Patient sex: F
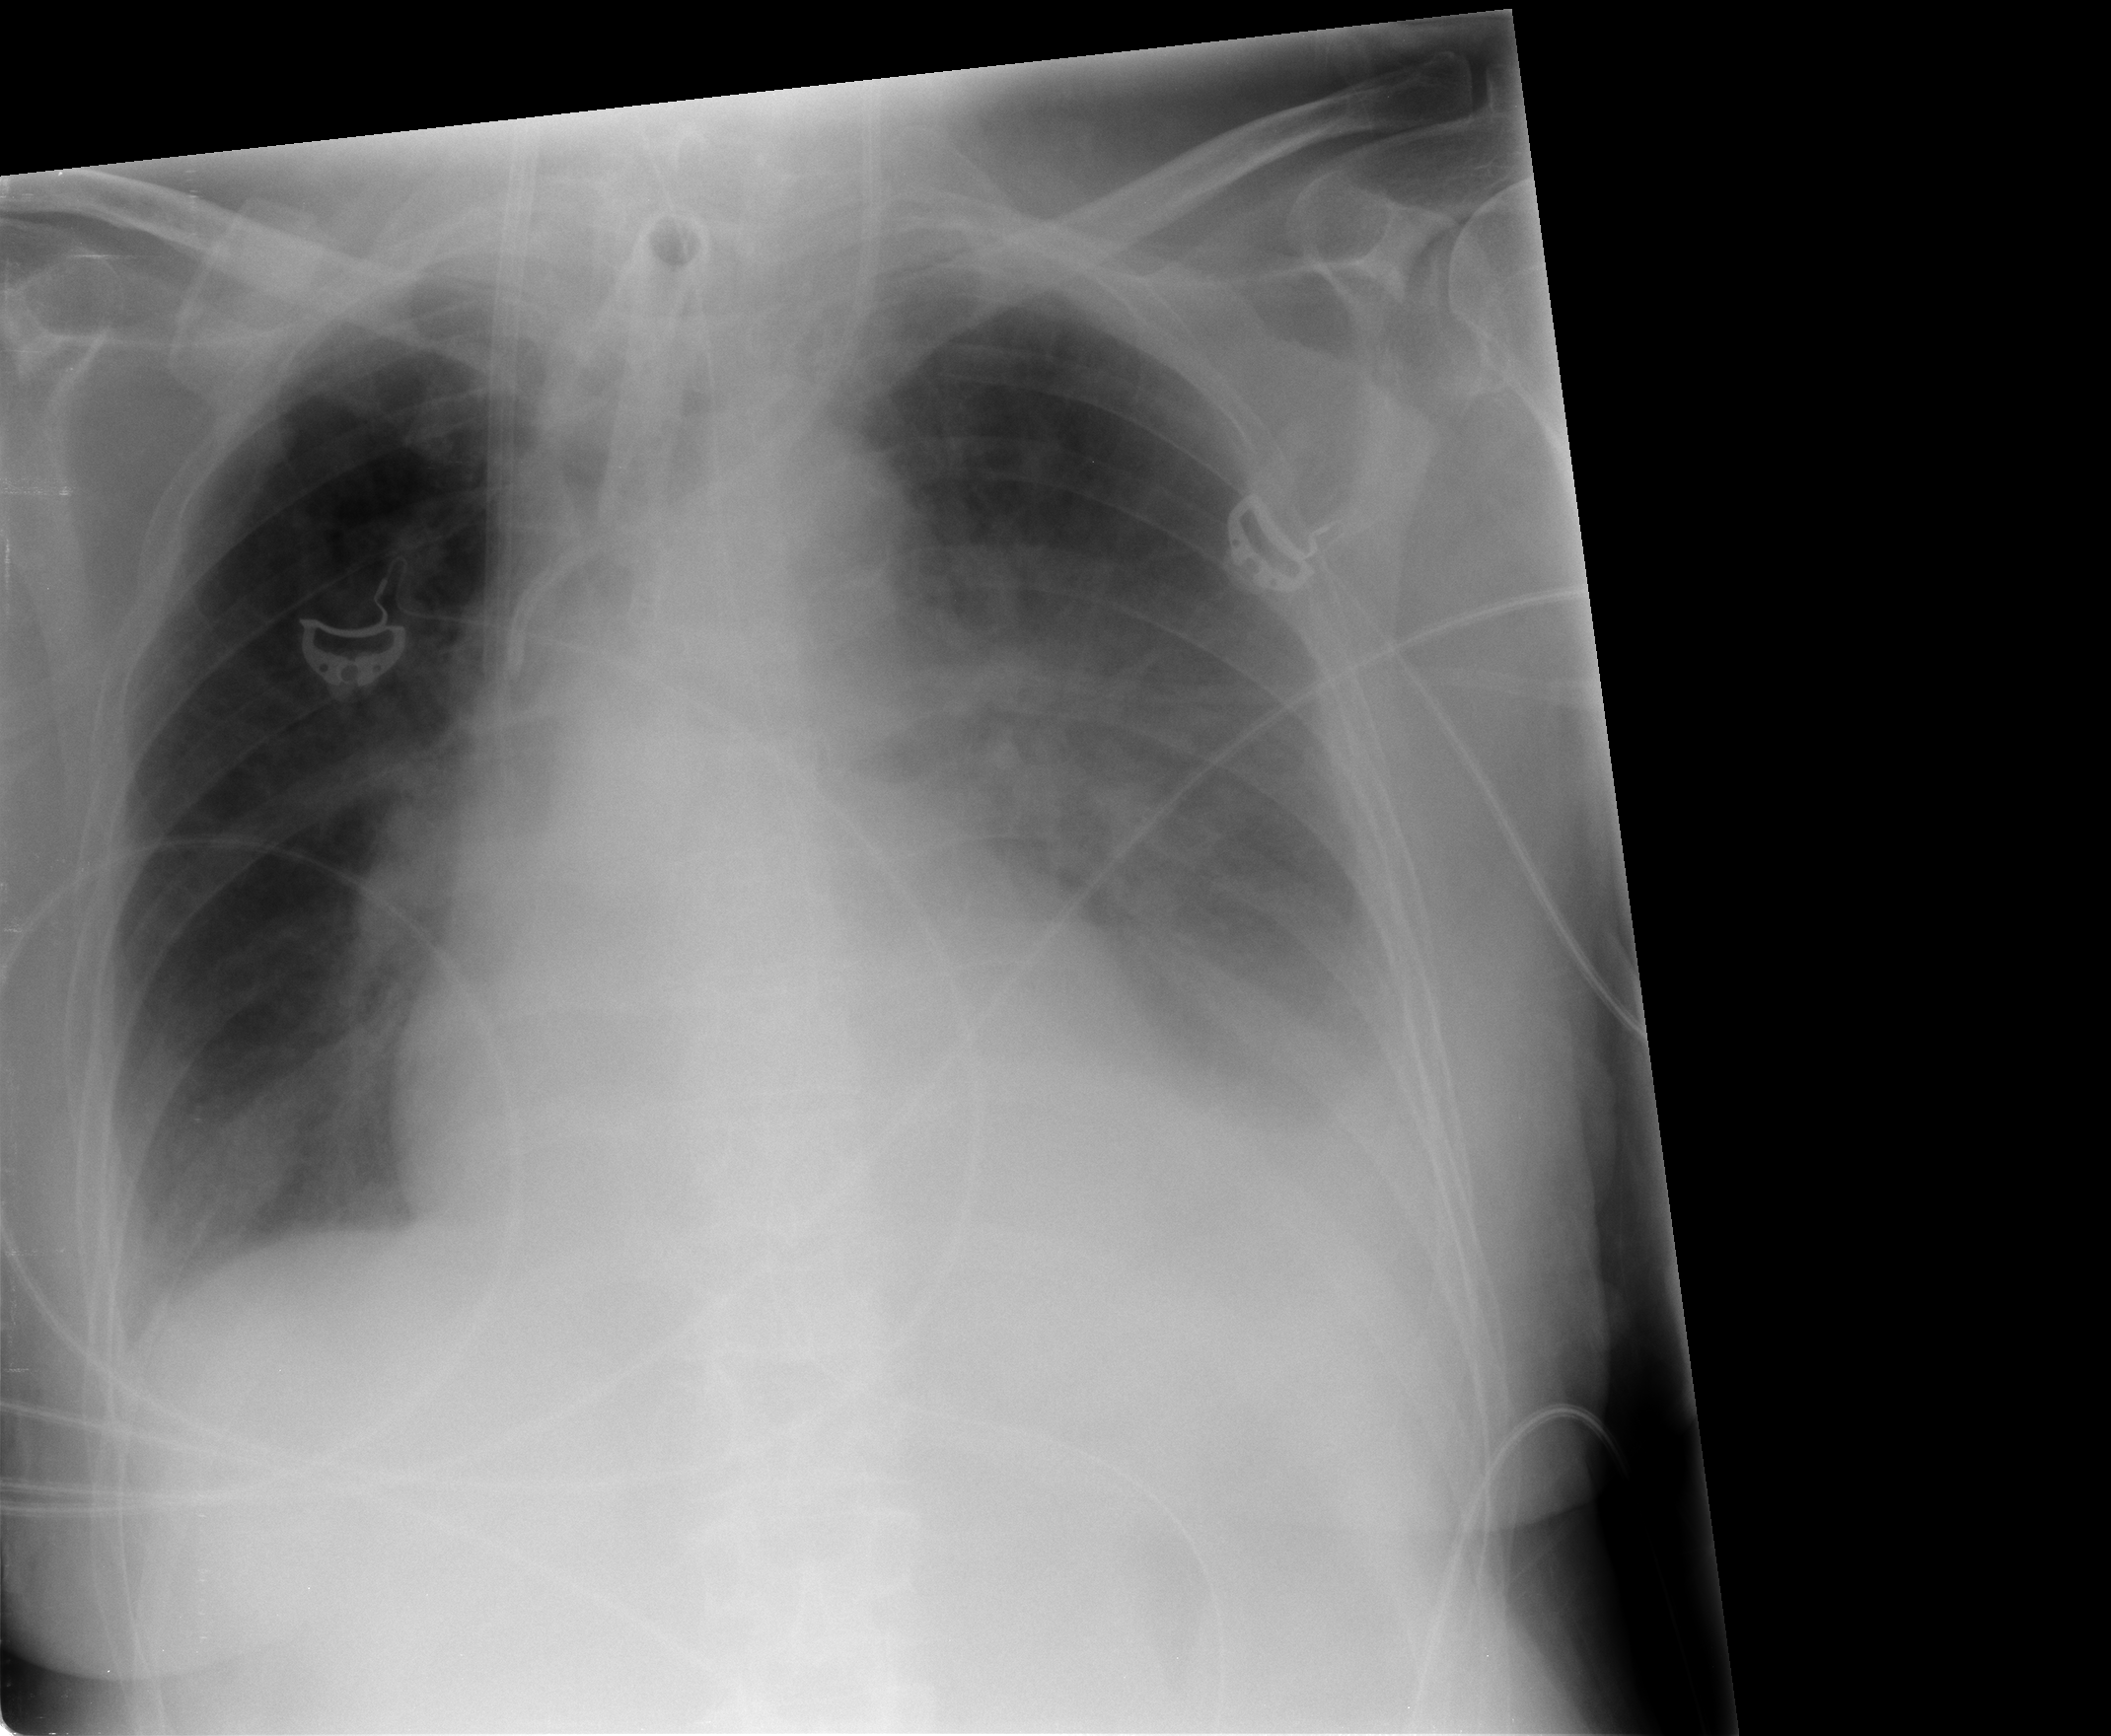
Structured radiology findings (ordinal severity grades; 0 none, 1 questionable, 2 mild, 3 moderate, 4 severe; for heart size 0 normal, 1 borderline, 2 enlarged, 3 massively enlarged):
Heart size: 1
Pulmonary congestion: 2
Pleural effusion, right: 2
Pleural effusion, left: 3
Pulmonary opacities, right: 0
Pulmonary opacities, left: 0
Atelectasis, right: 2
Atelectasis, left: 3